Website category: auto
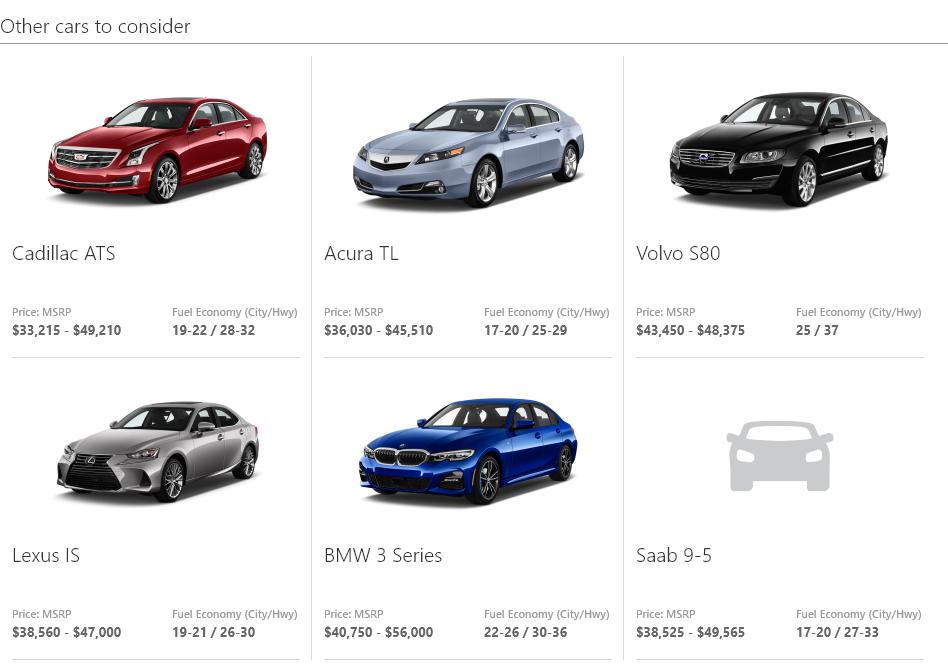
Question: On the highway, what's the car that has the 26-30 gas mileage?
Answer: Lexus IS

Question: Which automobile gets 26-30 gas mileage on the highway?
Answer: Lexus IS

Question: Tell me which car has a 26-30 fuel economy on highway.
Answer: Lexus IS

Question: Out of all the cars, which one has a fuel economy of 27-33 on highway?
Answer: Saab 9-5

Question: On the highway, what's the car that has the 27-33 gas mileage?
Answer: Saab 9-5

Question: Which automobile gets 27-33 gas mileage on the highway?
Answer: Saab 9-5

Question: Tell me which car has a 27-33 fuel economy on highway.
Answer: Saab 9-5